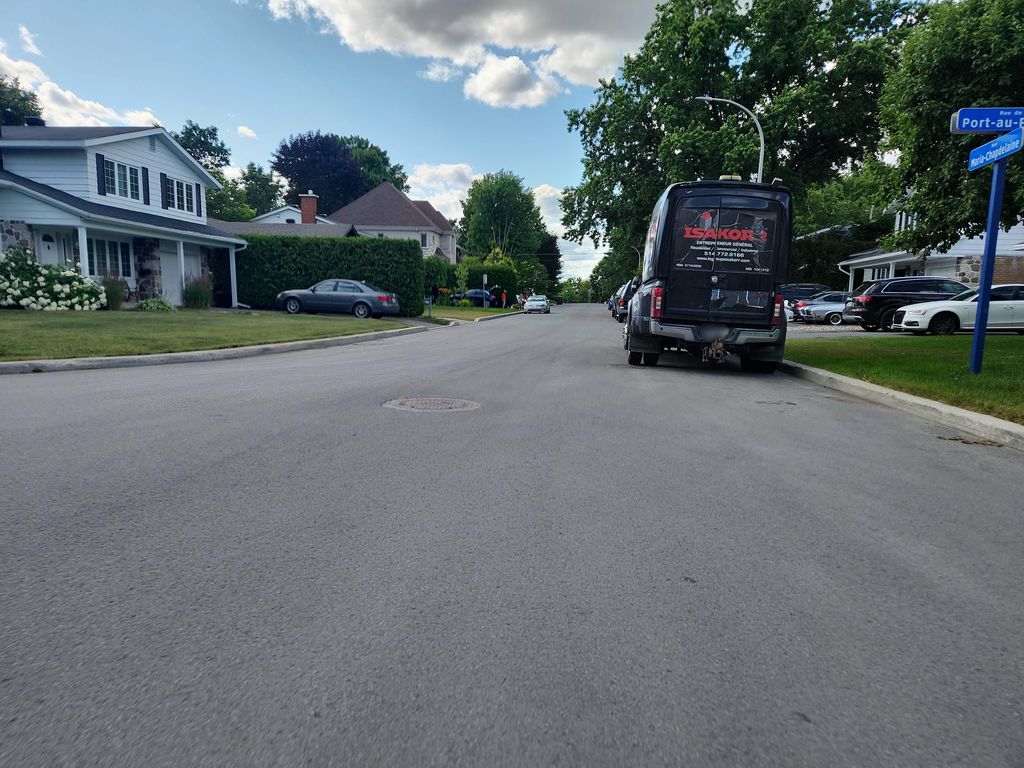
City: montreal